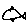
Label: fish